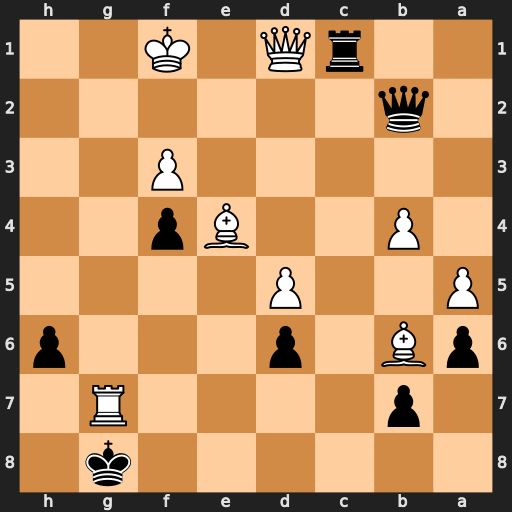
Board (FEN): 6k1/1p4R1/pB1p3p/P2P4/1P2Bp2/5P2/1q6/2rQ1K2
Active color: b
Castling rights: -
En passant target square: -
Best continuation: Kf8 Qxc1 Qxc1+